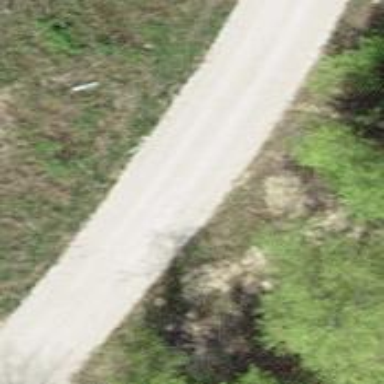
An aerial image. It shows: Unpaved track with grade2 tracktype.